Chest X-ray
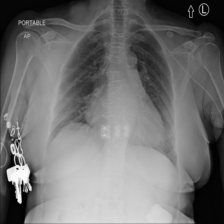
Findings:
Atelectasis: negative
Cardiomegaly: negative
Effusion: negative
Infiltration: negative
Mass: negative
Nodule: negative
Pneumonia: negative
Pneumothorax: negative
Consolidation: negative
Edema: negative
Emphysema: negative
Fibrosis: negative
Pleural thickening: negative
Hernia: negative